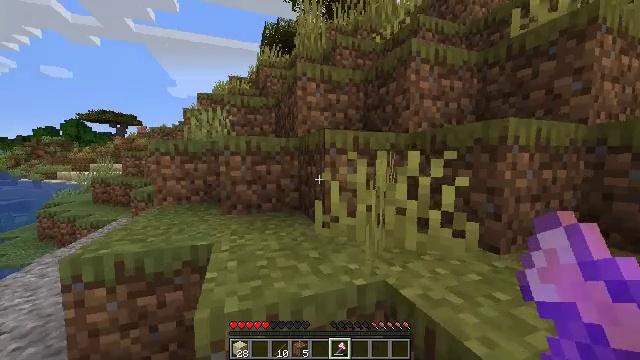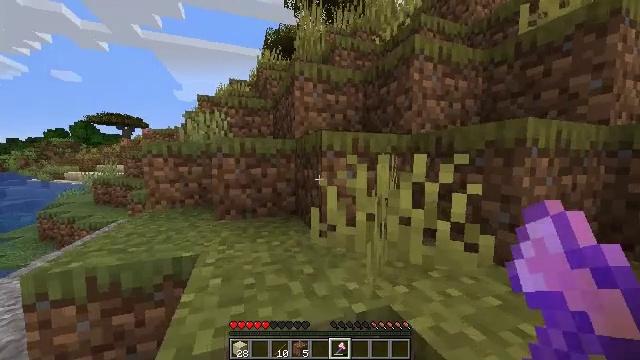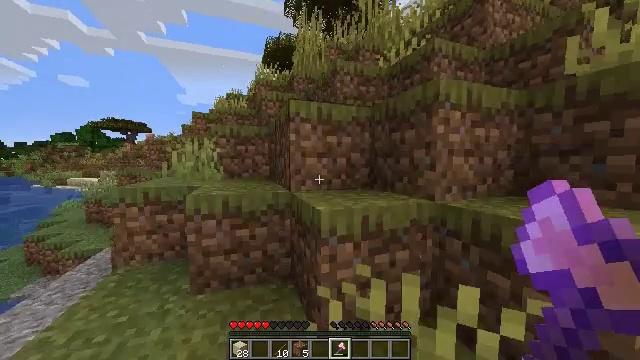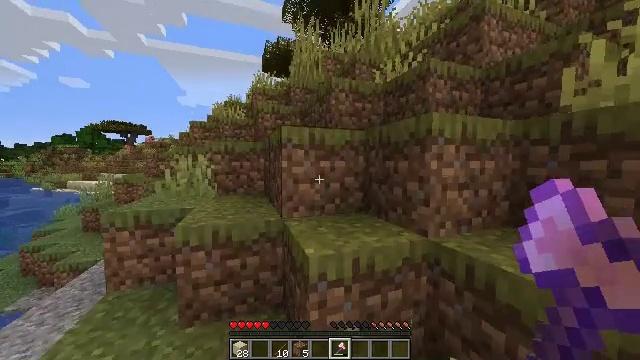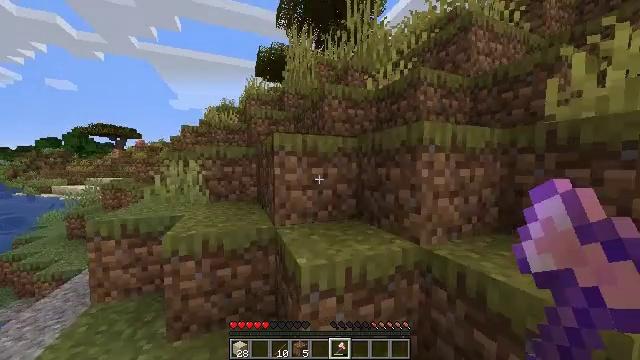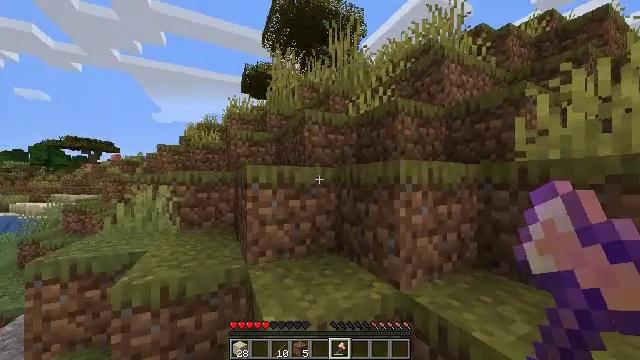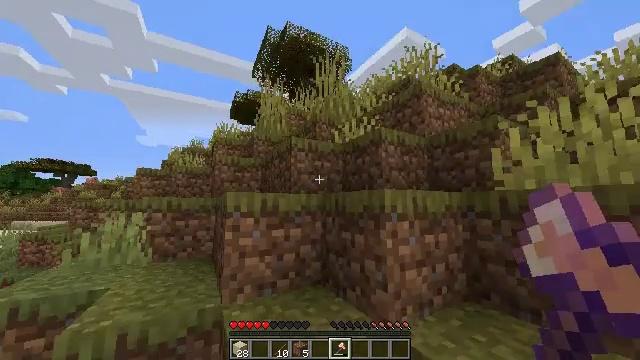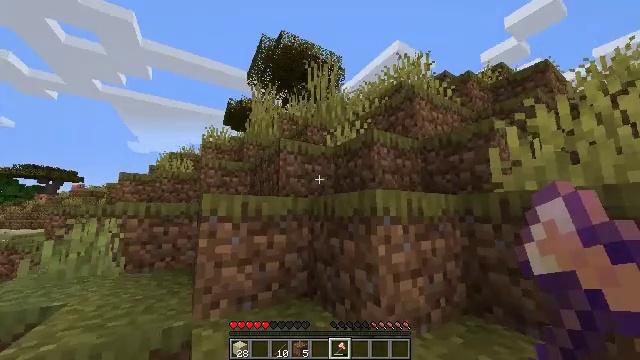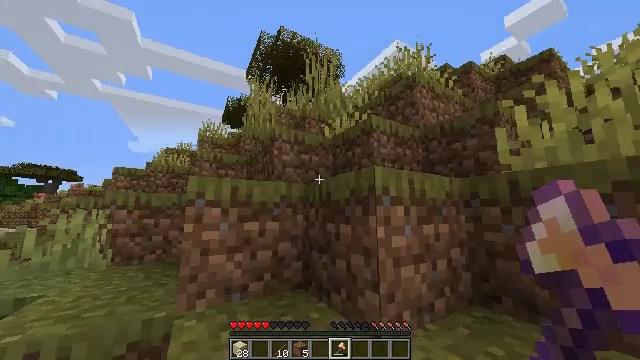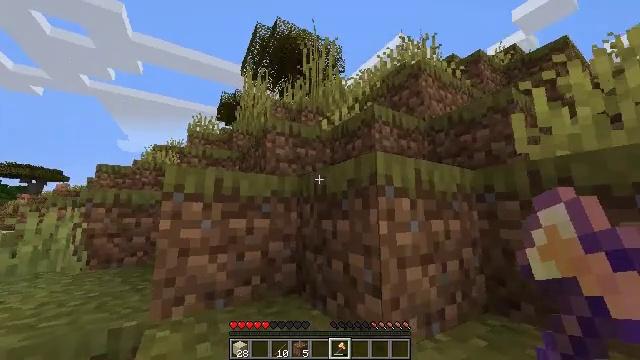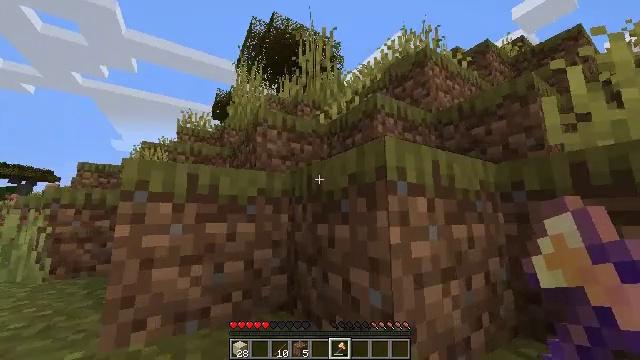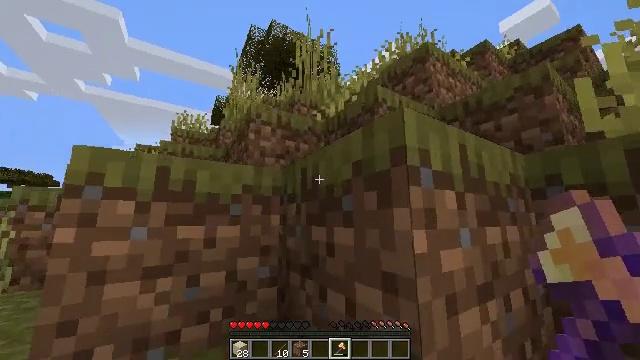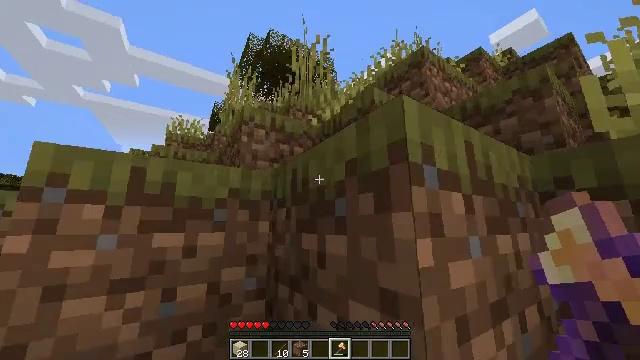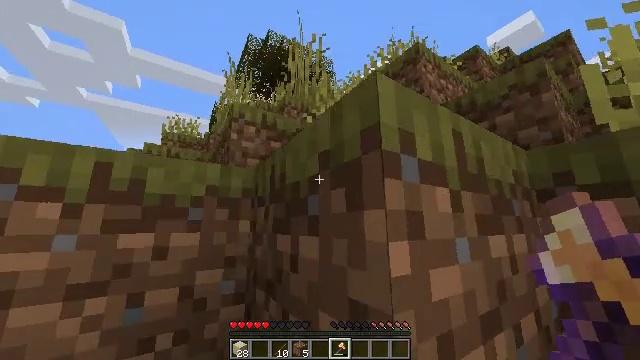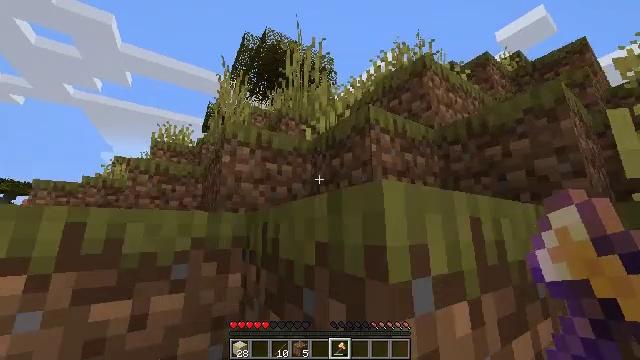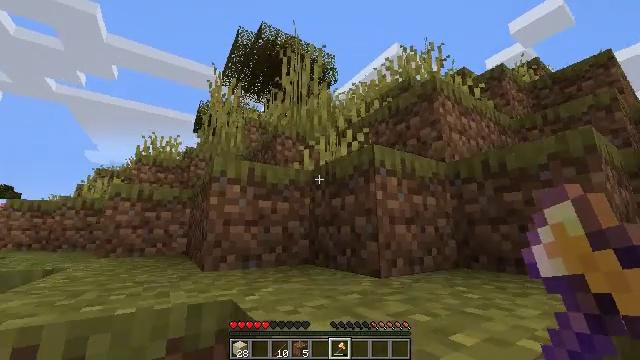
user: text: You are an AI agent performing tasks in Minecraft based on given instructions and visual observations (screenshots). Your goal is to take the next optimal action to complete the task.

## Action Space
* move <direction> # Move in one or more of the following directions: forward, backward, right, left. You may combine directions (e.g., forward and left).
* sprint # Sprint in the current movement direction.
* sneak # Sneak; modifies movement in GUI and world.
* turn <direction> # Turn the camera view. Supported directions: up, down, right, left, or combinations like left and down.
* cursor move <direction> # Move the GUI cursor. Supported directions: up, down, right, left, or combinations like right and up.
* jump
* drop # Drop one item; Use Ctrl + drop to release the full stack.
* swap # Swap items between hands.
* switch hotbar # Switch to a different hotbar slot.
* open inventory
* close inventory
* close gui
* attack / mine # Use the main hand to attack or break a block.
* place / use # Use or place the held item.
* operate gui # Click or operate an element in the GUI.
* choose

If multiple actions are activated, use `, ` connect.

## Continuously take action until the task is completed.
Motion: motion action
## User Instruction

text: Mine acacia leaves from the tree.
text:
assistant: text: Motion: move forward, jump
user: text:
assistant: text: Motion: move forward, jump
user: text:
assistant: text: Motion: move forward, jump
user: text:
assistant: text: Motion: move forward, turn right and up, jump
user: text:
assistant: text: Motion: move forward, turn right and up, jump
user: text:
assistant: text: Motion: move forward, turn right and up
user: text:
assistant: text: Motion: move forward, turn right and up
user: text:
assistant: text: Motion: move forward
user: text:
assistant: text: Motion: move forward
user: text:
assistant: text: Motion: move forward
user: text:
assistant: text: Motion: move forward, turn up
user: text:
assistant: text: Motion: move forward, turn up
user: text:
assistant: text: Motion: move forward
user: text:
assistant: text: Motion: move forward, jump
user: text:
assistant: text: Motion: move forward, jump
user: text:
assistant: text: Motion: move forward, jump
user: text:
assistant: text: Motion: move forward, jump
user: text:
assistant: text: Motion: move forward
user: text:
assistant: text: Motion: move forward
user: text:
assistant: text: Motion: move forward
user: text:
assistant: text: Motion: move forward
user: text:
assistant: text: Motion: move forward, jump
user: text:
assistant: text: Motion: move forward, jump
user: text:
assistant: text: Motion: move forward, jump
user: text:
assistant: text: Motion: move forward, jump
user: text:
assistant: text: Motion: move forward, jump
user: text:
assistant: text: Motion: move forward
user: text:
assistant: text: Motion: move forward
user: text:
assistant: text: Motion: move forward
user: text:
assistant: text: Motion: move forward, turn left